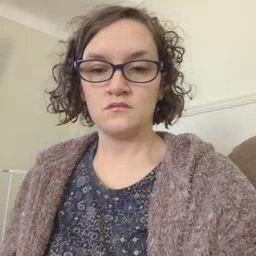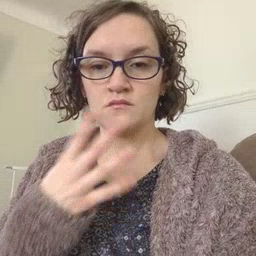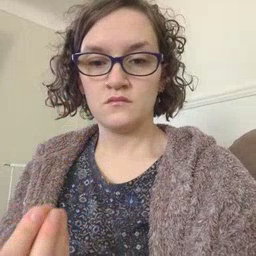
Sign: wet